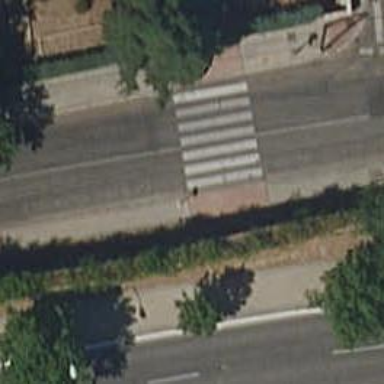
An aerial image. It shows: Zebra crossing on footway.